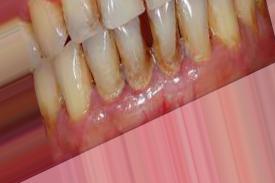
Condition: Tooth Discoloration